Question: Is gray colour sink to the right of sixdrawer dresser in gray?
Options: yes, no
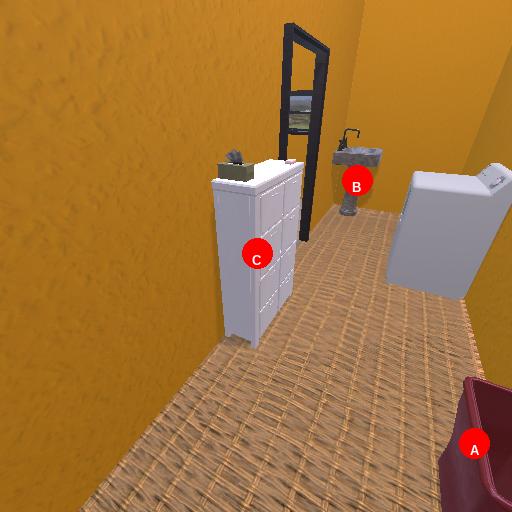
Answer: yes